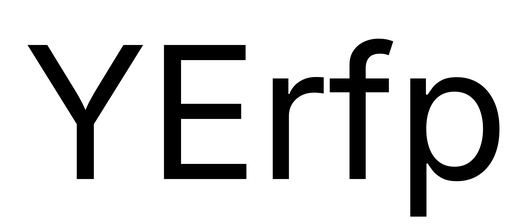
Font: Inter_Regular